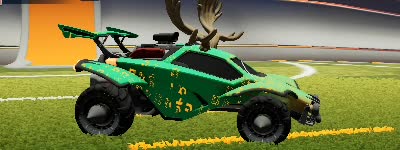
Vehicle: octane